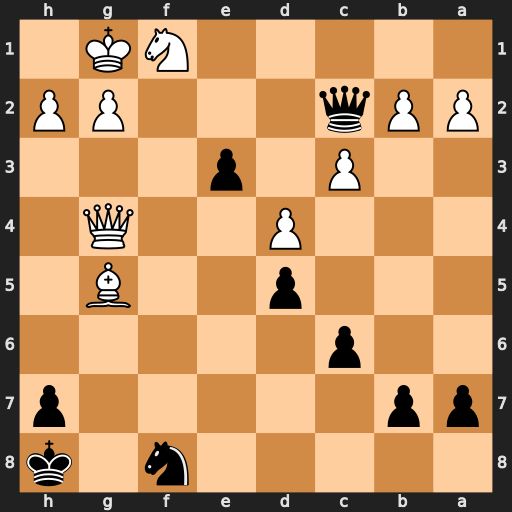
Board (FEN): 5n1k/pp5p/2p5/3p2B1/3P2Q1/2P1p3/PPq3PP/5NK1
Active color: b
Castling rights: -
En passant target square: -
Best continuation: Qf2+ Kh1 Qxf1#